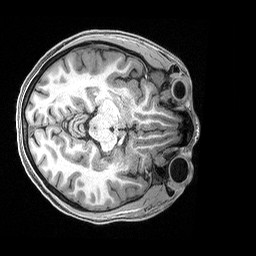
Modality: T1w
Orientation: axial
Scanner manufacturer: siemens
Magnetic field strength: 3 T
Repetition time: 2.4 s
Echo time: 0.00122 s